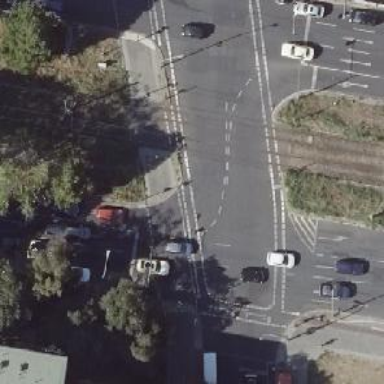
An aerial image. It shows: Traffic island located on footway.